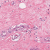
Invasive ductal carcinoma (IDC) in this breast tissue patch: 0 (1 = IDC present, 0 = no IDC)